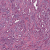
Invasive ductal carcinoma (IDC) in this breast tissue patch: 1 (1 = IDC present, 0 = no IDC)